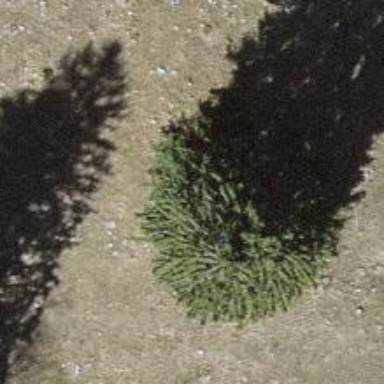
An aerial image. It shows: Needle-leaved tree in natural setting.